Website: macys
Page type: gifting
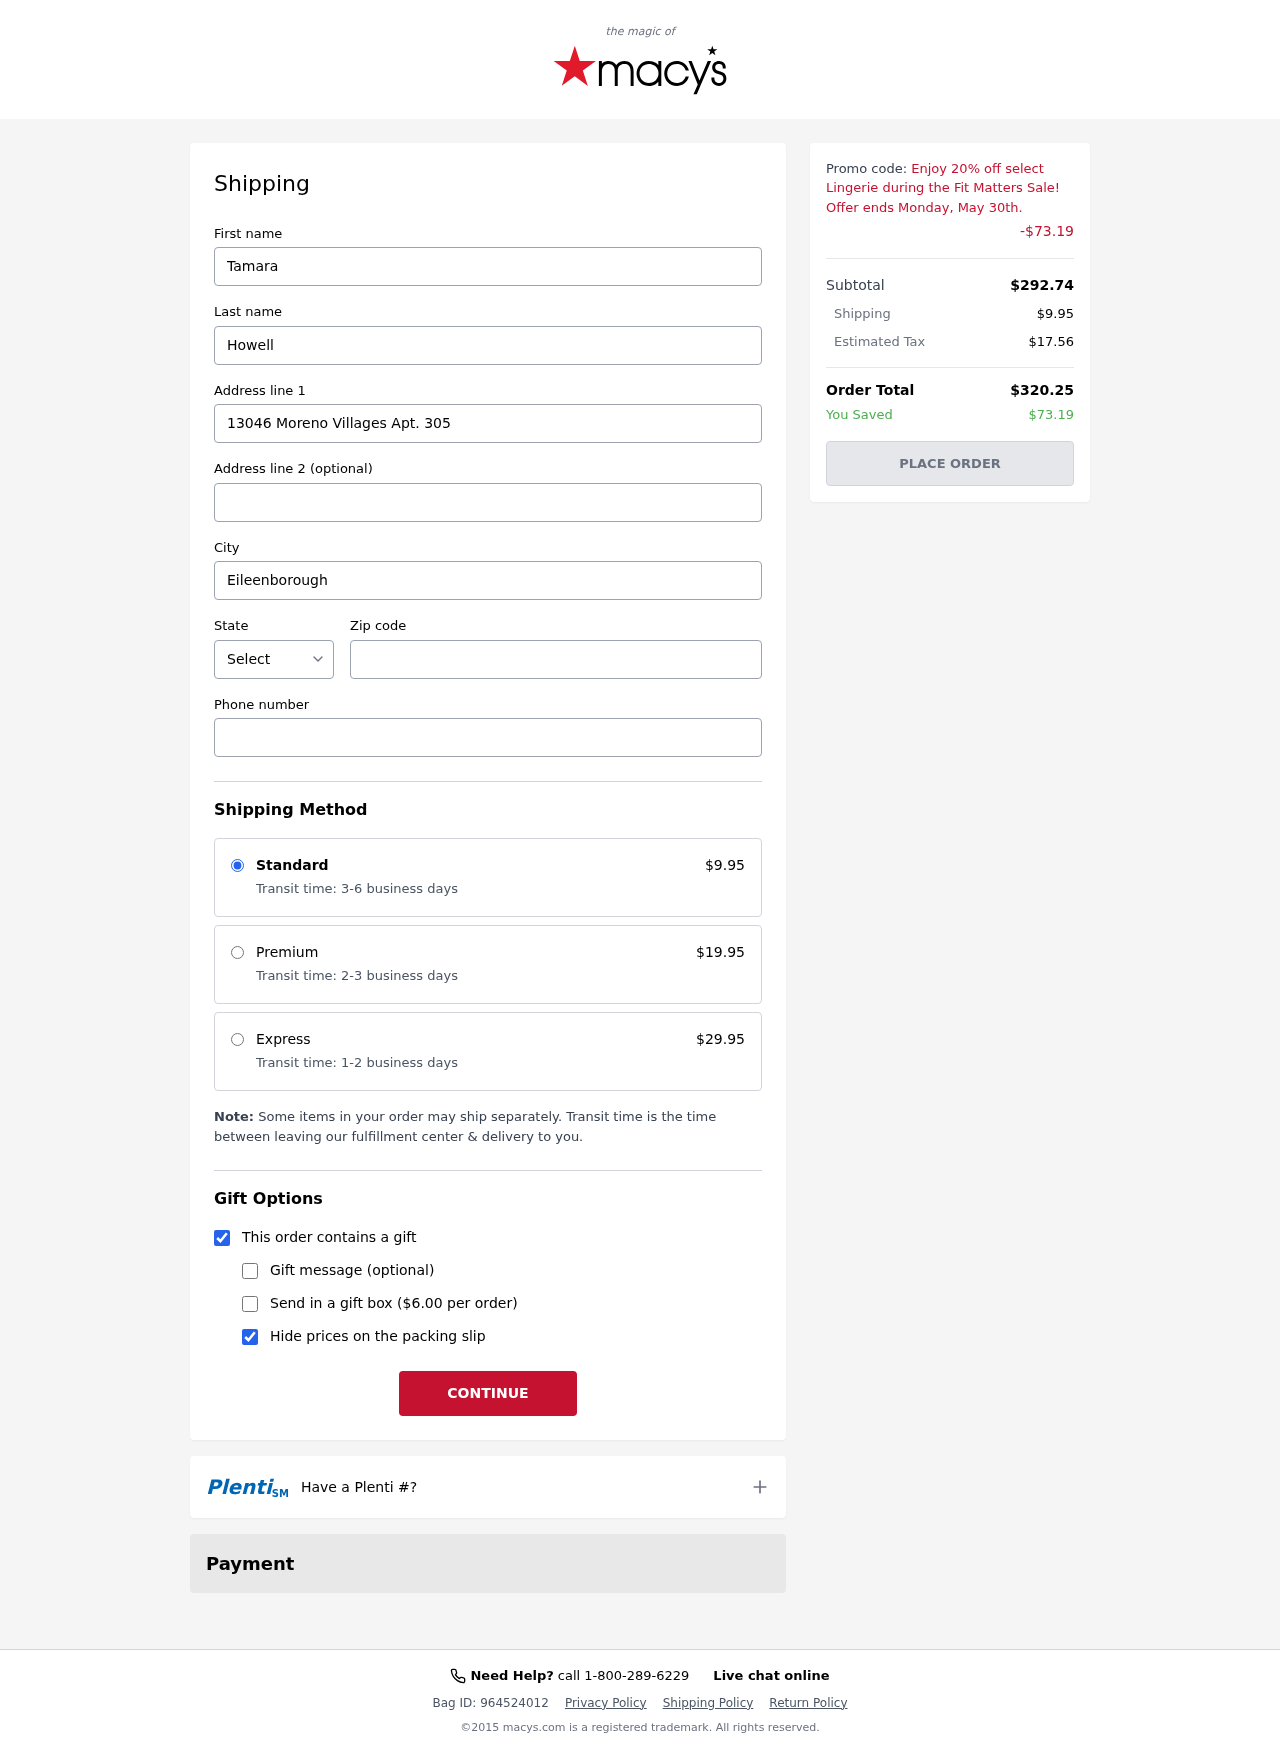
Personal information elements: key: PII_CITY
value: Eileenborough
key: PII_FIRSTNAME
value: Tamara
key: PII_LASTNAME
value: Howell
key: PII_PHONE
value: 7243110546
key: PII_POSTCODE
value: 46831
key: PII_STATE_ABBR
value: MO
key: PII_STREET
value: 13046 Moreno Villages Apt. 305
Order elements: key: ORDER_SHIPPING_COST
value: $9.95
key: ORDER_DISCOUNT
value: -$73.19
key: ORDER_SUBTOTAL
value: $292.74
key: ORDER_TAX
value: $17.56
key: ORDER_TOTAL
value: $320.25
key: ORDER_SAVINGS
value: $73.19